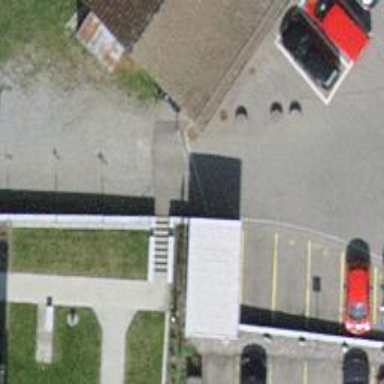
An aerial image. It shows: Road with steps.